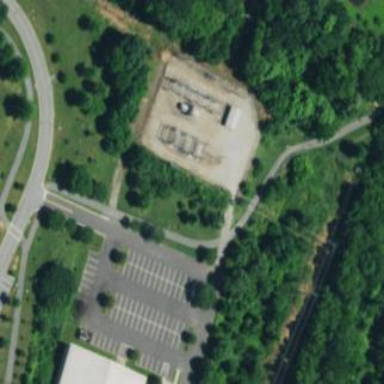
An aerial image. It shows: Power substation.